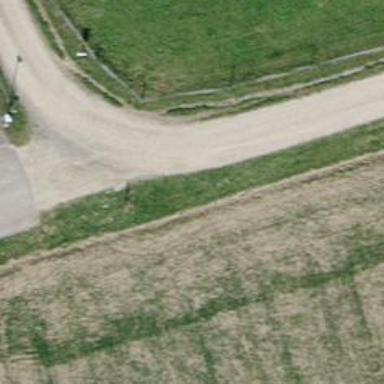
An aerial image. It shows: Dirt track with grade2 tracktype.